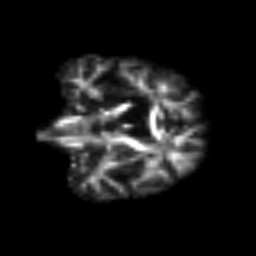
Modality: FA
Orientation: coronal
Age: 75
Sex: female
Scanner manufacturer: siemens
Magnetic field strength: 3 T
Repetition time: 3.2 s
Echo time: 0.081 s